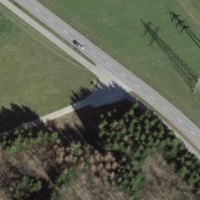
EUNIS habitat code: 52
Species observed at this site:
Angelica sylvestris